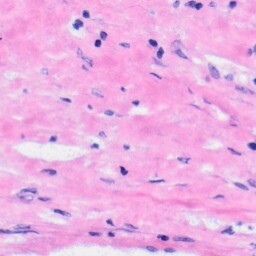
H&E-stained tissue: Liver